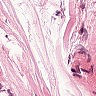
Metastatic tissue present: no